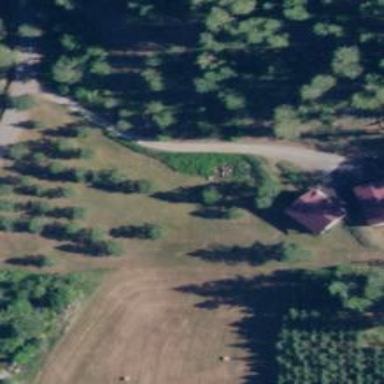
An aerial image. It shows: Driveway leading to service road.